Interaction volume radius: 10 \u00c5
Interaction volume height: 10 \u00c5
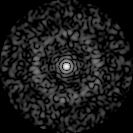
Disorder parameter: 0.8123